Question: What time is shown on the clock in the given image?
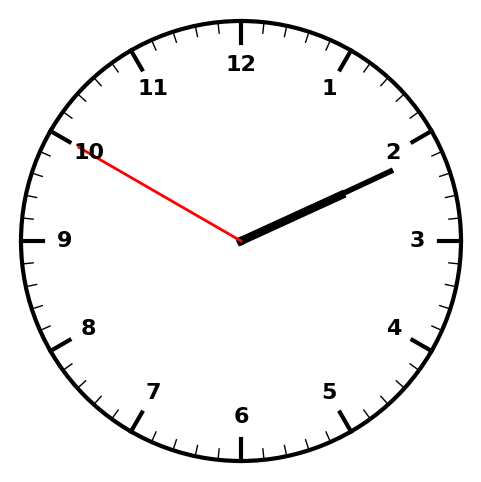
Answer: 02:10:50